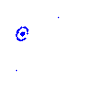
Particle: kaon